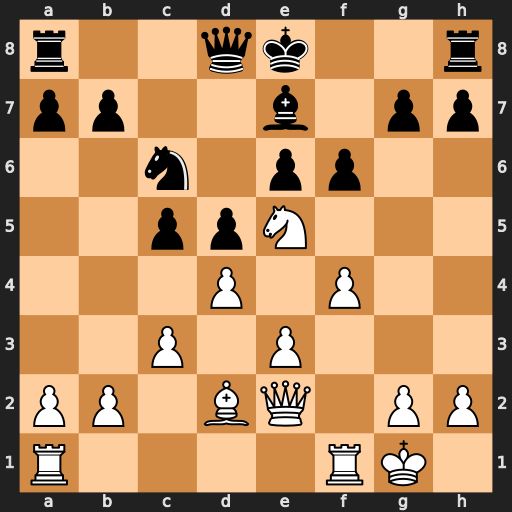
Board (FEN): r2qk2r/pp2b1pp/2n1pp2/2ppN3/3P1P2/2P1P3/PP1BQ1PP/R4RK1
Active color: w
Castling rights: kq
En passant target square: -
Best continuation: Qh5+ g6 Nxg6 hxg6 Qxh8+